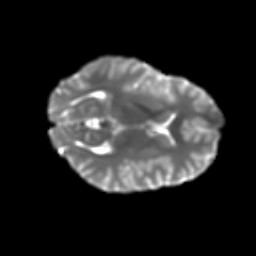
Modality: T2w
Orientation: axial
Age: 17
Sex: male
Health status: ill
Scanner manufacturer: ge
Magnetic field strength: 3 T
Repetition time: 6.752 s
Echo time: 0.079 s